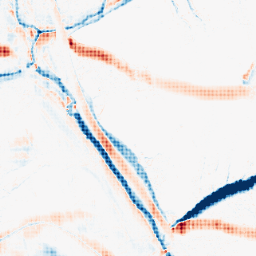
Category: morphological
Decomposition family: morphological_ellipse
Decomposition parameters: operation: average
width: 20
height: 5
Upsampling method: sinc_hamming
Upsampling parameters: scale: 8
kernel_size: 8
Upsampling scale: 8